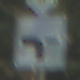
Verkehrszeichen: VerlaufVorfahrtsstrasse6
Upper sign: Vorfahrtsstrasse
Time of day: MorningAfternoon
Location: Outdoor (Nature)
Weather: Clear
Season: NotSpecified
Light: Natural